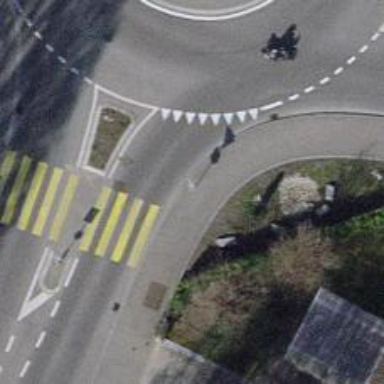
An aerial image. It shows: Traffic sign is depicted in the image.